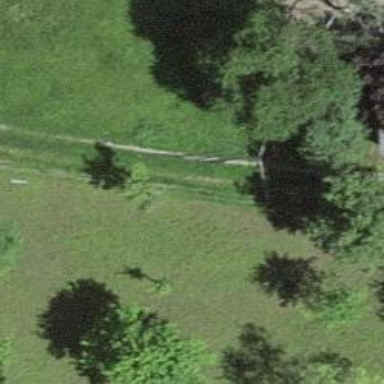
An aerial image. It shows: Grassy track with grade5 tracktype.